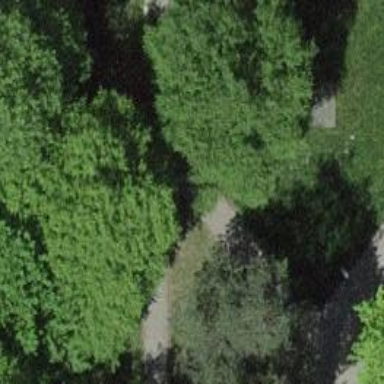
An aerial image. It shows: Paved footway.